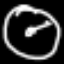
Label: clock